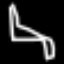
Label: chair